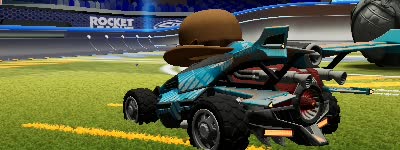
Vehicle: aftershock